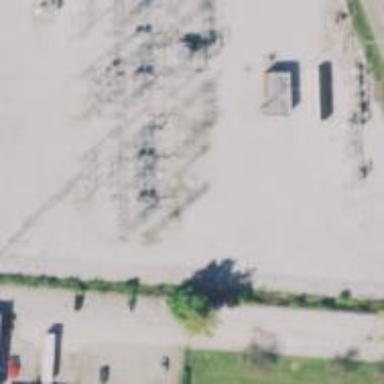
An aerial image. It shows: Lattice structure power pole.